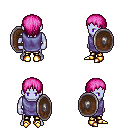
a pixel art fantasy rpg character, male body template, dark elf, purple skin, chain tabard jacket, gold greaves, pink plain hairstyle, gold boots, shield, four views (front, back, left, right), 2x2 character sprite sheet, small pixel art, hard edges, no anti-aliasing